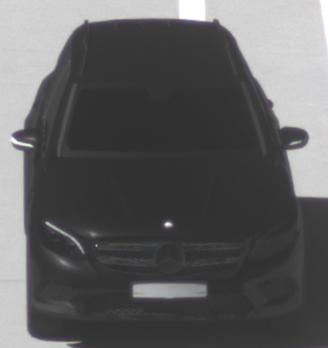
Make: Mercedes-Benz
Model: GLC 250
Detailed model: GLC (253)
Model produced from: 2015/09
Model produced until: 2018/05
Doors: 5
Color: black
Road condition: dry road
Daytime: midday
Contrast: high contrast